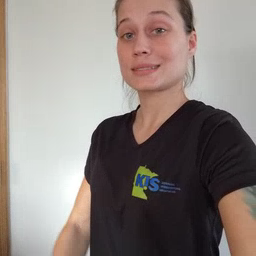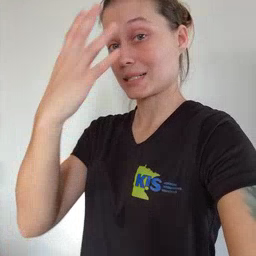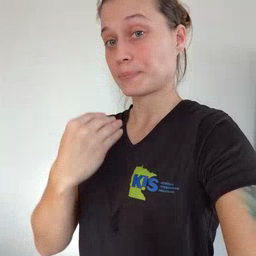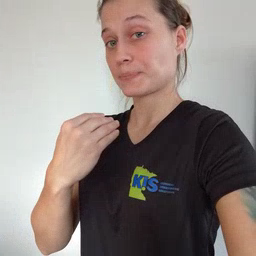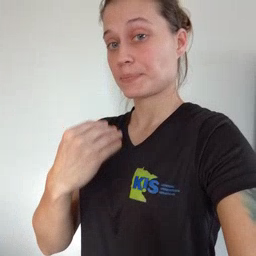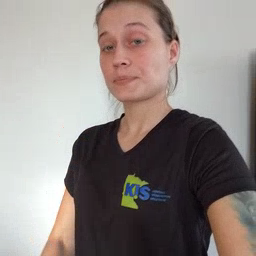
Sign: sleep